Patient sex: M
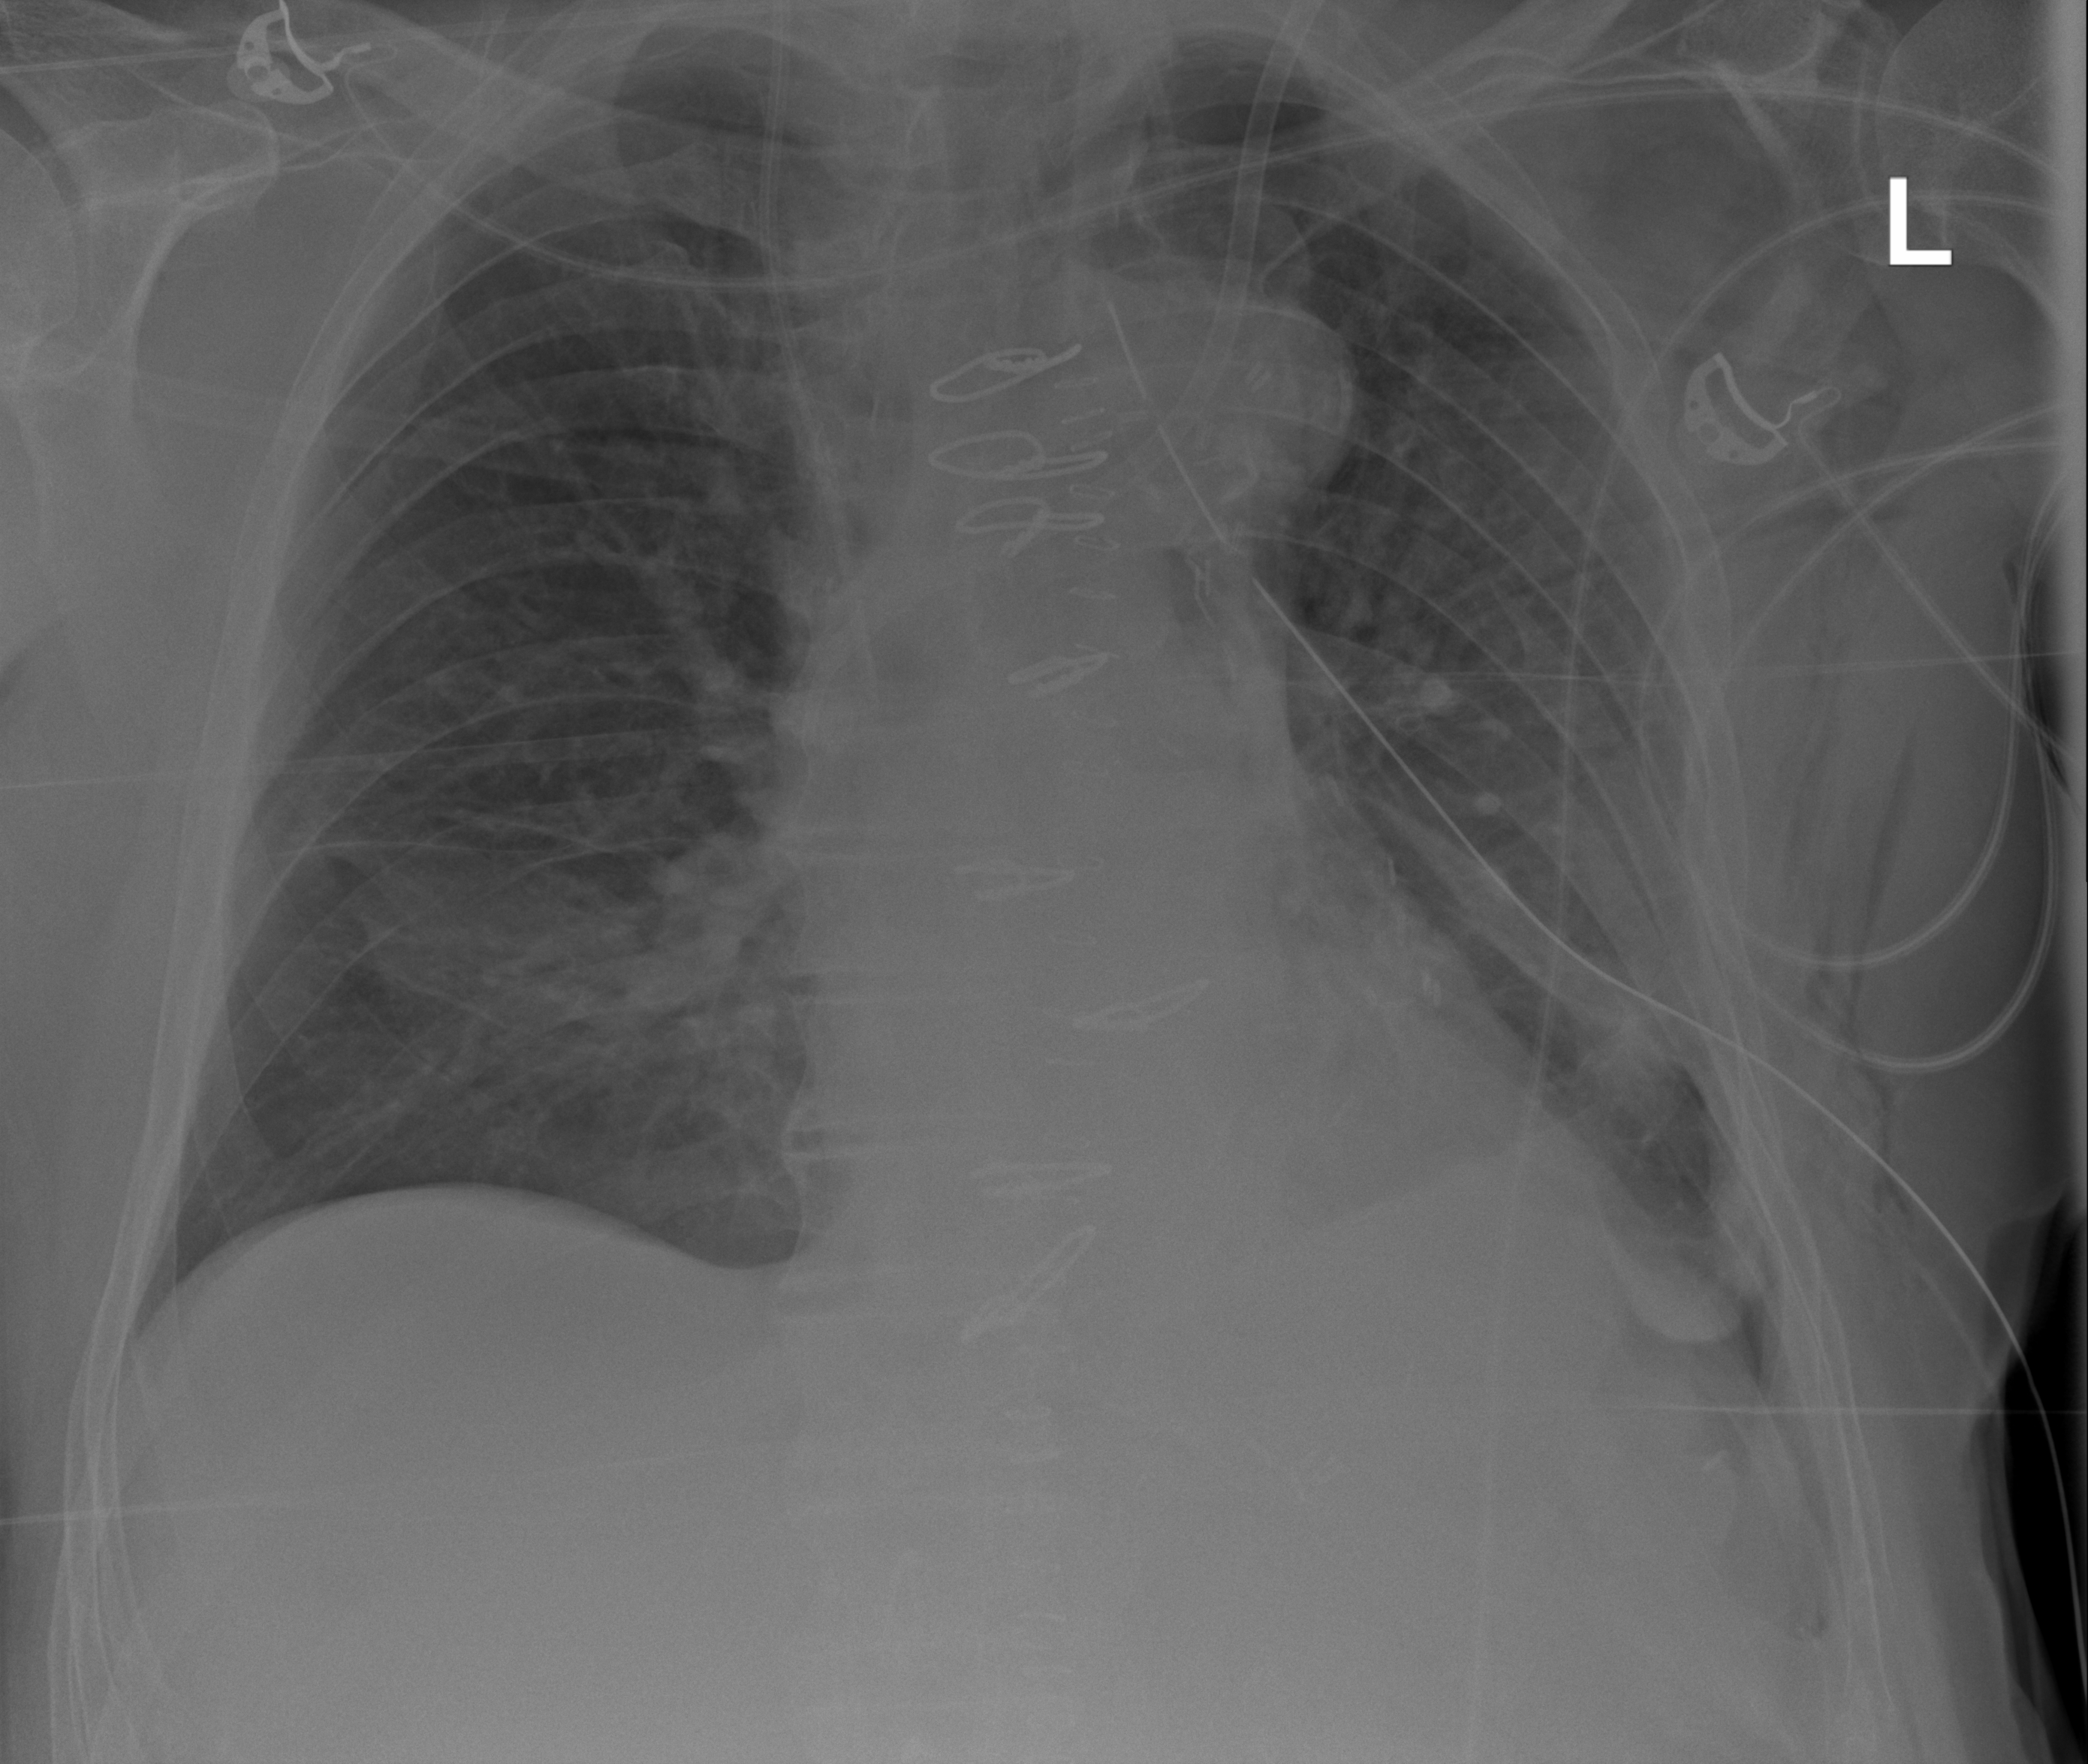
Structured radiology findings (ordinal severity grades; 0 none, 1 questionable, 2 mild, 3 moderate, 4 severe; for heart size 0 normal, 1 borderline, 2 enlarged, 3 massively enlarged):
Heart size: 0
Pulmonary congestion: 2
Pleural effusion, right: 0
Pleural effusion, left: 2
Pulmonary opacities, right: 2
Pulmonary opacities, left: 0
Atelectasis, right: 2
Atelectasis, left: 2